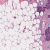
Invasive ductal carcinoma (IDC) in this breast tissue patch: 1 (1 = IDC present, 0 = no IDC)